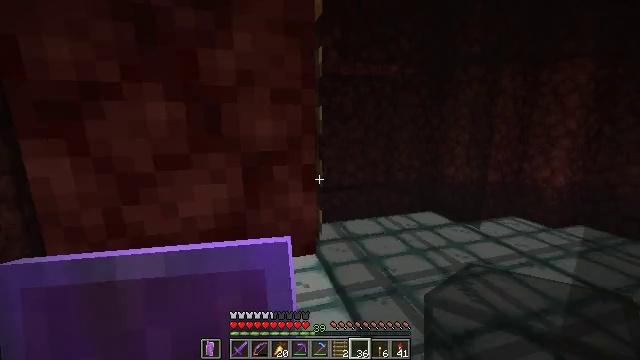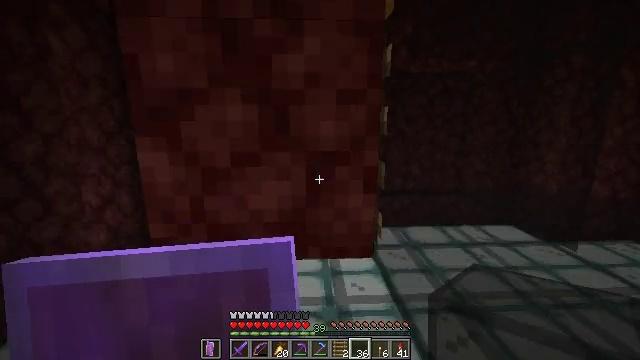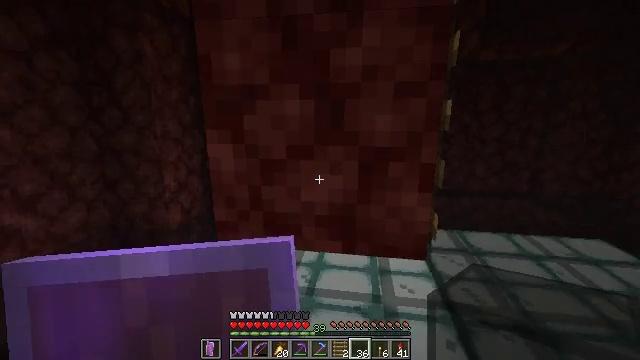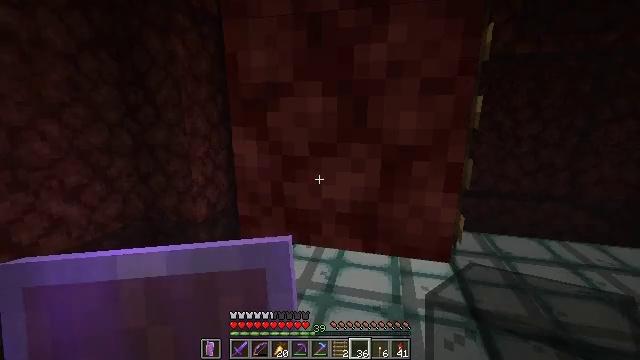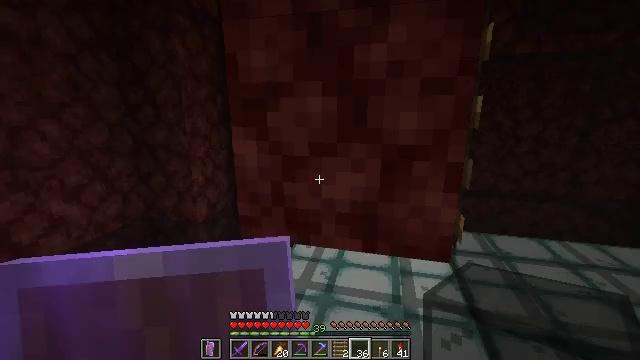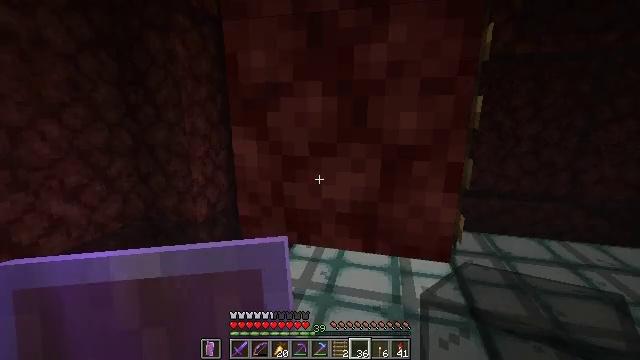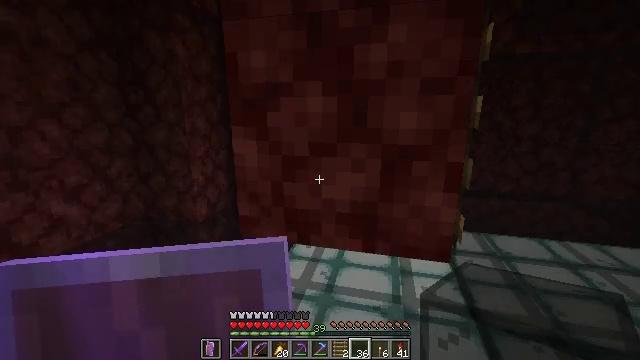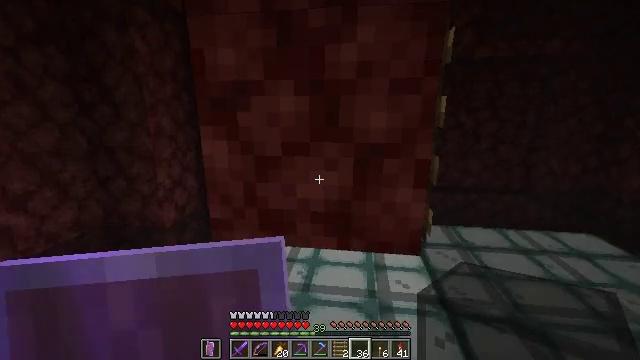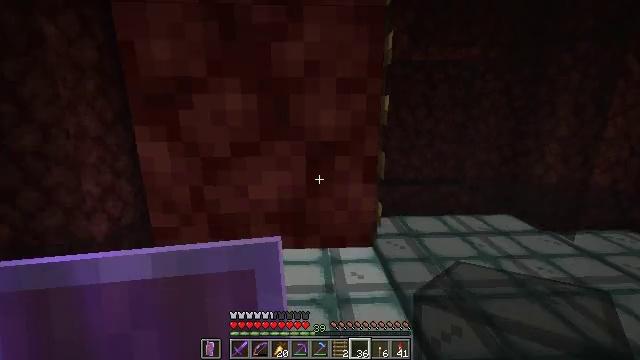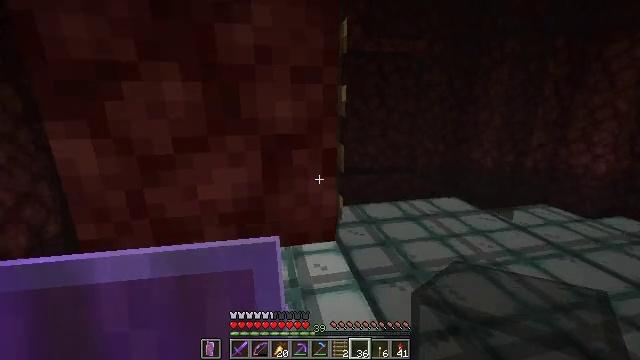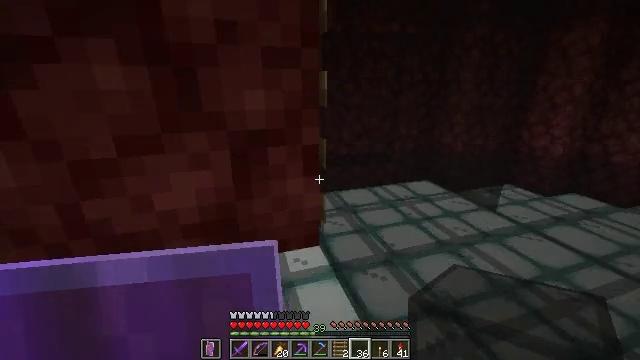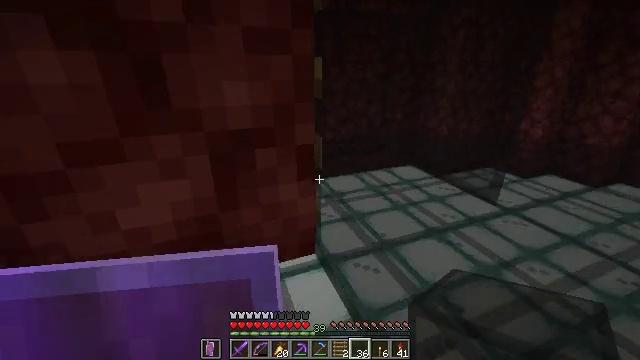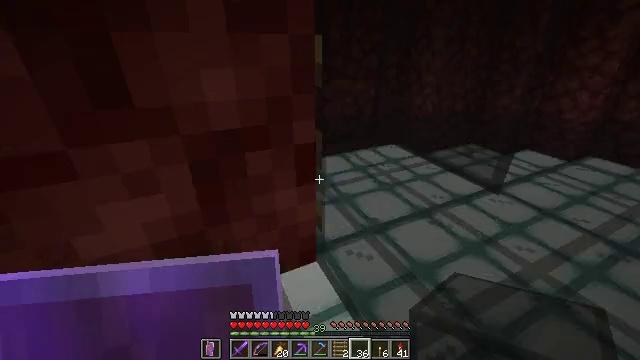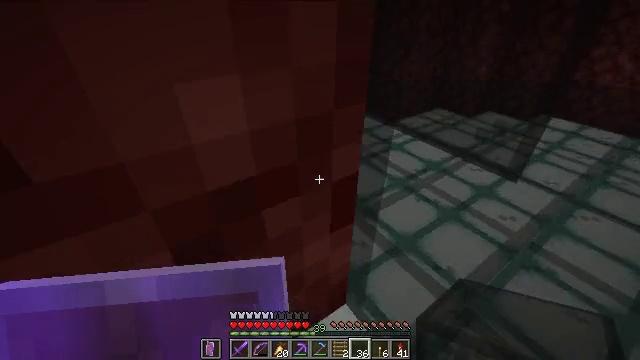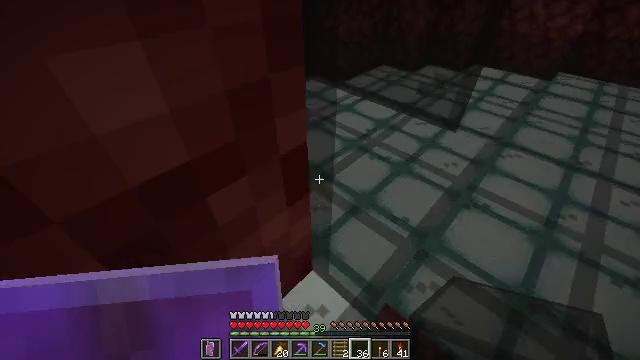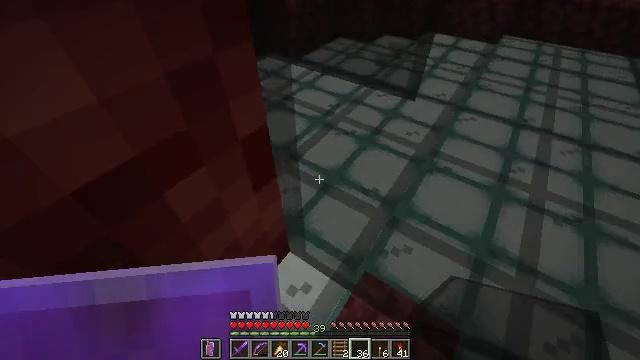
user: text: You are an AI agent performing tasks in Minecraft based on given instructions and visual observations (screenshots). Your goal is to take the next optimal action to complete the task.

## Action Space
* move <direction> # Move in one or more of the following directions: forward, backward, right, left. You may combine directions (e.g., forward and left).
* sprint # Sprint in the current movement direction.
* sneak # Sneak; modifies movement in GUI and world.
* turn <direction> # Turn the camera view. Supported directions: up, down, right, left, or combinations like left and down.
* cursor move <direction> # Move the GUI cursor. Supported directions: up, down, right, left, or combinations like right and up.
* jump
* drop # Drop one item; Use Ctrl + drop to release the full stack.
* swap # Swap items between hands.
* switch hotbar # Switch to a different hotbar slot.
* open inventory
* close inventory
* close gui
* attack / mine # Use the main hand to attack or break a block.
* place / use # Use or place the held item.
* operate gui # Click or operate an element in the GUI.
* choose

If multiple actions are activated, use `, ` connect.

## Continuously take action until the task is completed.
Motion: motion action
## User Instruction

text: Break the black stained glass.
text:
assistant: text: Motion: turn left
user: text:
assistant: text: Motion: turn left and down
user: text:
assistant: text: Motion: turn left
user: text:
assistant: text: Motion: no_op
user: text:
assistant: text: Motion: no_op
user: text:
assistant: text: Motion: no_op
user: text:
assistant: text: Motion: turn right
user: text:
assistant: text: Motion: turn right
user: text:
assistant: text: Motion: move forward, turn right and down
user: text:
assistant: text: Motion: move forward, turn right and down
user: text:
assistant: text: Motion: move forward, turn right and down
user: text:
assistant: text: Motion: move forward, turn right and down
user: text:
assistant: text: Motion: move forward, turn right and down
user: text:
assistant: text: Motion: move forward, turn right and down
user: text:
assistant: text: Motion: move forward, turn right and down
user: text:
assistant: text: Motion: move forward, turn right and down
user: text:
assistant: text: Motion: turn right and down
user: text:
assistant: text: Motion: turn right and down
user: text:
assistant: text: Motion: turn right and down
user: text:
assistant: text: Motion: turn right
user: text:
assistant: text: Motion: no_op
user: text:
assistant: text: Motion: no_op
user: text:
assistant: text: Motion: turn left and up
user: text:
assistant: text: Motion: turn left and up
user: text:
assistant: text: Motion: move back, turn left and up
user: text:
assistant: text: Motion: move back, turn up
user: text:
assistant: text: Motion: move back, turn up
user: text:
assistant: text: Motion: move back, turn left and up
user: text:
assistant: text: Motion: turn left and up
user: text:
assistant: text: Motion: turn left and up